Field crop: maize
Growth stage: 2
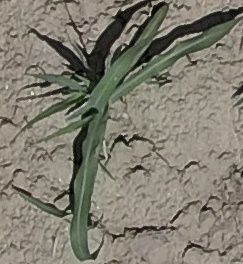
Species: sorghum